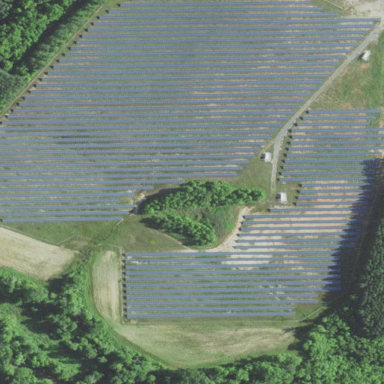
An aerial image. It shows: Industrial area dedicated to solar energy production. It is solar farm power plant.